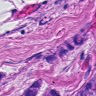
Metastatic tissue present: yes